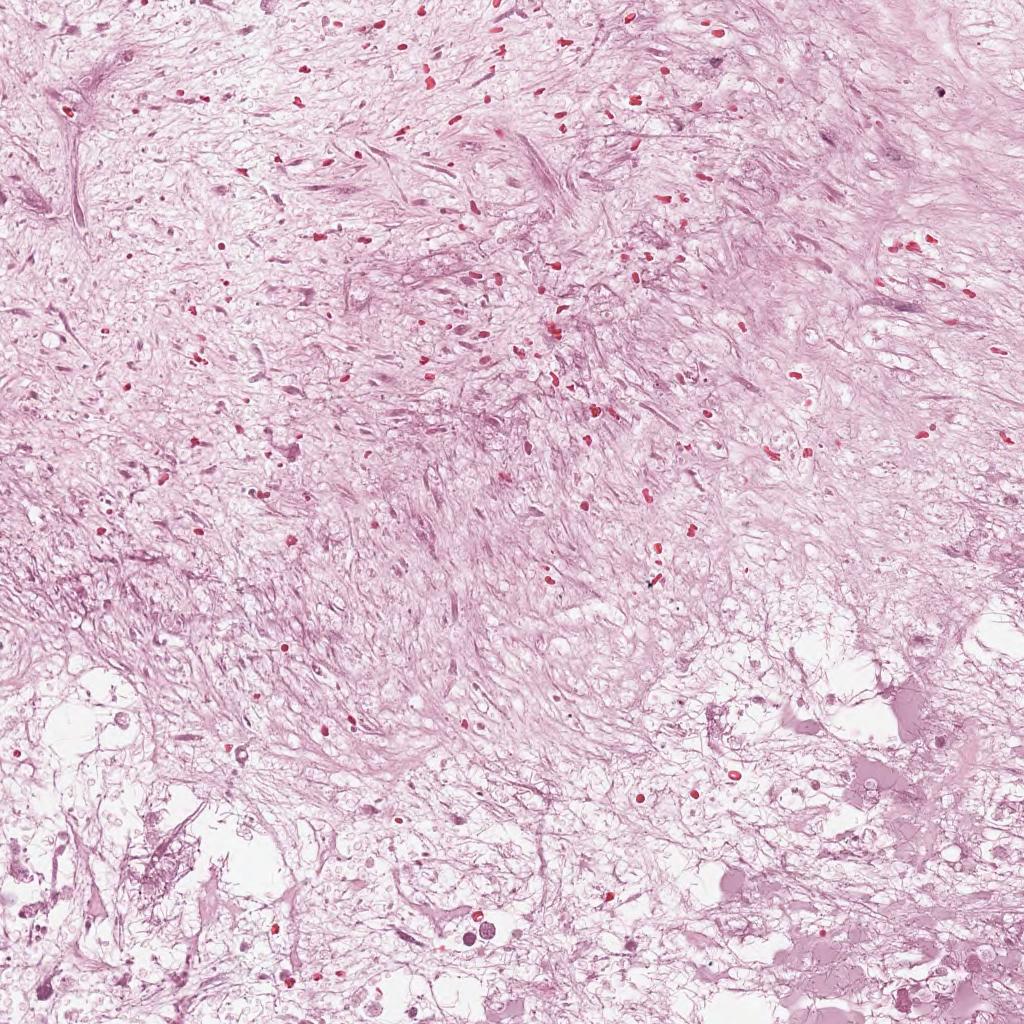
Label: Non-Viable-Tumor